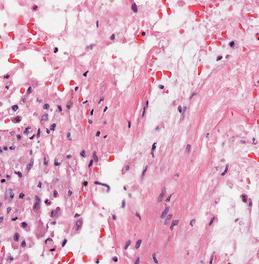
Tumor epithelial tissue: no
Tumor-associated stroma tissue: yes
Normal tissue: no